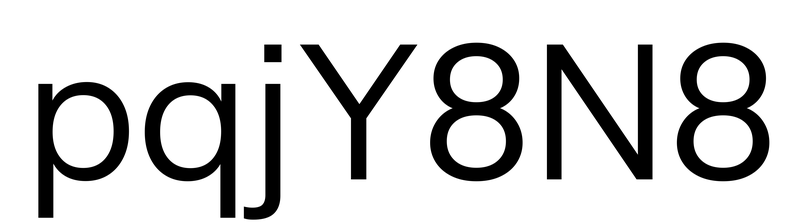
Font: InstrumentSans_Regular